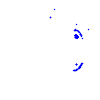
Particle: electron